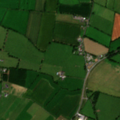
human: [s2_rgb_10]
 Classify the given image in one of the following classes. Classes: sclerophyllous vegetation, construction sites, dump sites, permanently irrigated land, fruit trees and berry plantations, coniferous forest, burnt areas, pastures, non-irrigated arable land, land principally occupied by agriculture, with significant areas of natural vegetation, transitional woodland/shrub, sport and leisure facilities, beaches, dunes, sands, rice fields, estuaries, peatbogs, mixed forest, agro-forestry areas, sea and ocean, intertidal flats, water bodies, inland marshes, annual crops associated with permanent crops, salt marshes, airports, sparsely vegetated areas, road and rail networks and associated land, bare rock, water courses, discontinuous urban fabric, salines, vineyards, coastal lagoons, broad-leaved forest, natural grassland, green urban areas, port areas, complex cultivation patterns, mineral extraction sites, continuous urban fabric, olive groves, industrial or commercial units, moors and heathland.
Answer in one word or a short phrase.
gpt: pastures